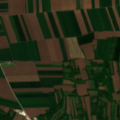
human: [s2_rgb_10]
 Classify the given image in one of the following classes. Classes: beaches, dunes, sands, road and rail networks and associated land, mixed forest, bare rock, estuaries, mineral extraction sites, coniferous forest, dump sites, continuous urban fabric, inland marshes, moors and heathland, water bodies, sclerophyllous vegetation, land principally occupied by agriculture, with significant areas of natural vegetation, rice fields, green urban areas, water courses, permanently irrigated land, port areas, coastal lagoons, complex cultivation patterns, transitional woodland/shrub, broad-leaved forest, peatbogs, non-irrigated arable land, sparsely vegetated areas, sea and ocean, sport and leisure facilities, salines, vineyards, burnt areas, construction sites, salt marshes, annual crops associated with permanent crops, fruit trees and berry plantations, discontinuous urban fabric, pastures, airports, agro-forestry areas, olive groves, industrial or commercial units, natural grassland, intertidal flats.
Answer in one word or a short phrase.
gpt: non-irrigated arable land, land principally occupied by agriculture, with significant areas of natural vegetation